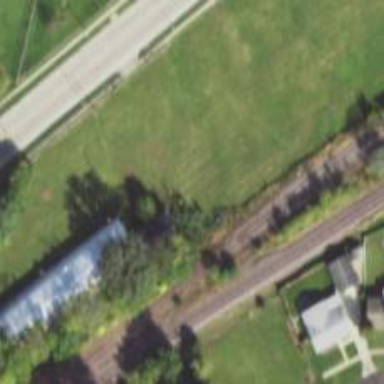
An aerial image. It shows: Rail spur service.